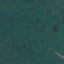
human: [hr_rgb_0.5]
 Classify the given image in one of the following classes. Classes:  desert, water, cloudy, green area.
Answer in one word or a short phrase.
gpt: green area